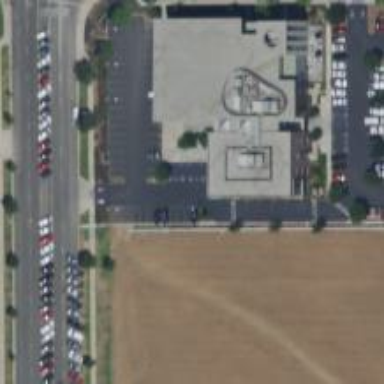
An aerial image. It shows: Building.